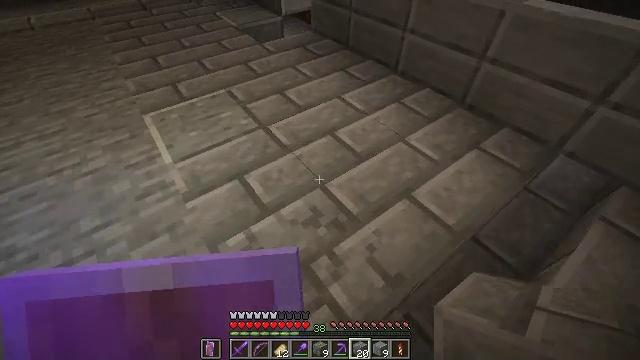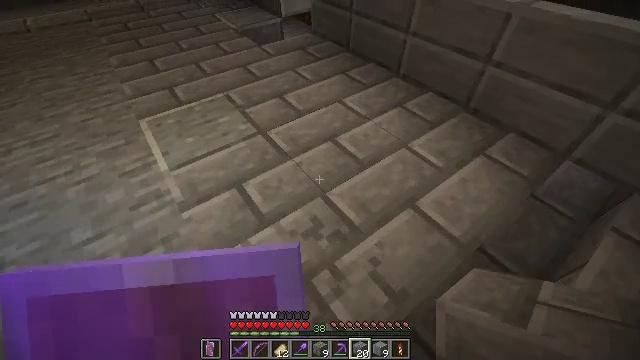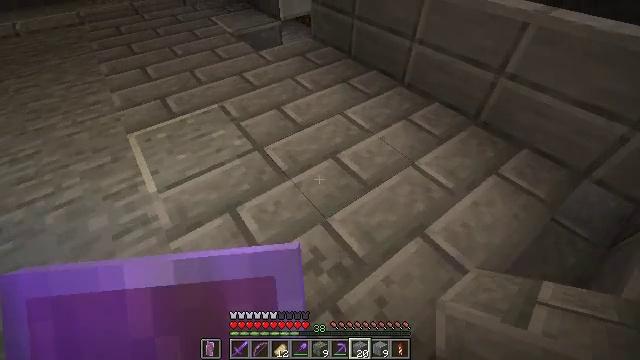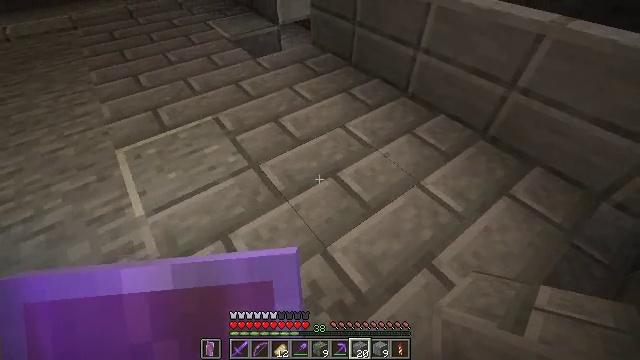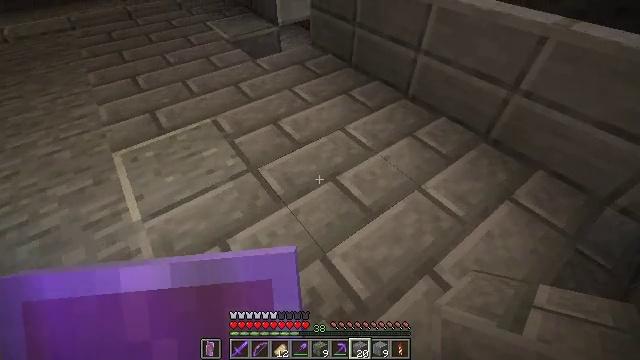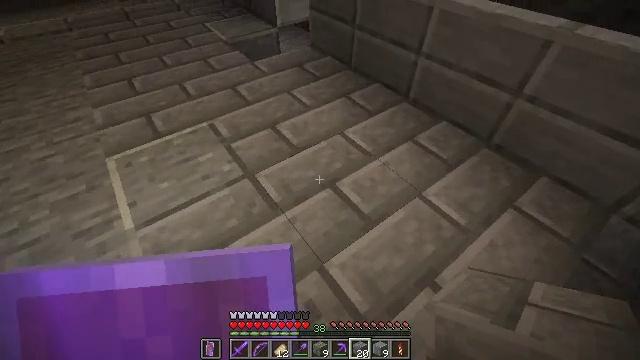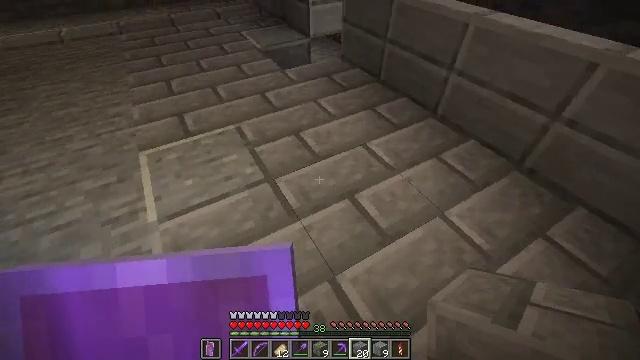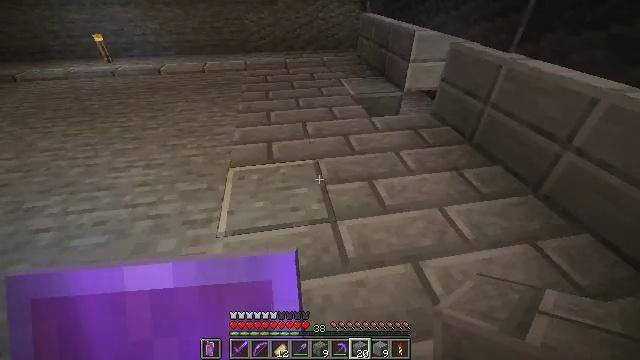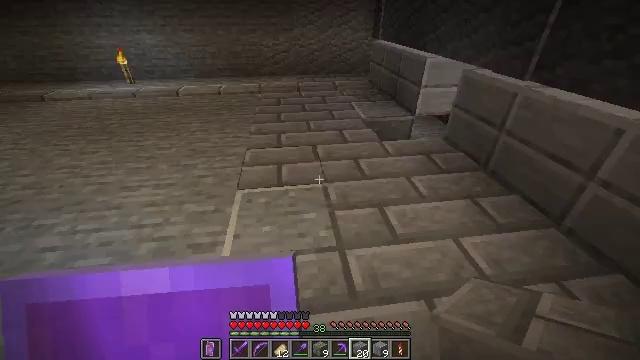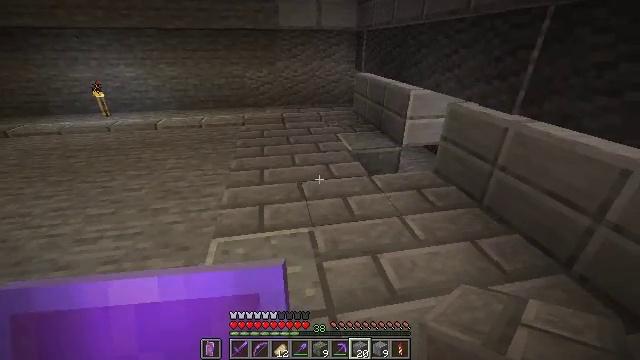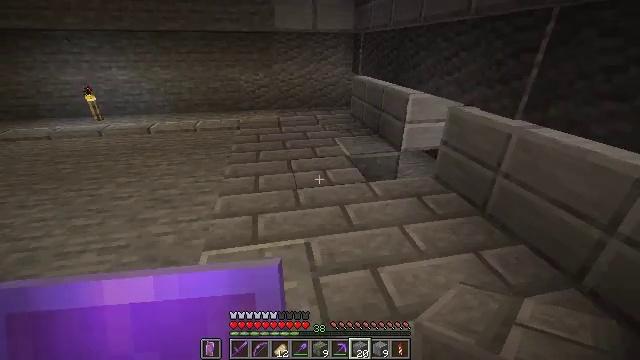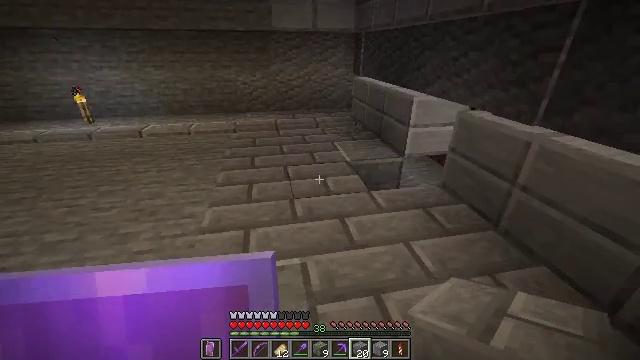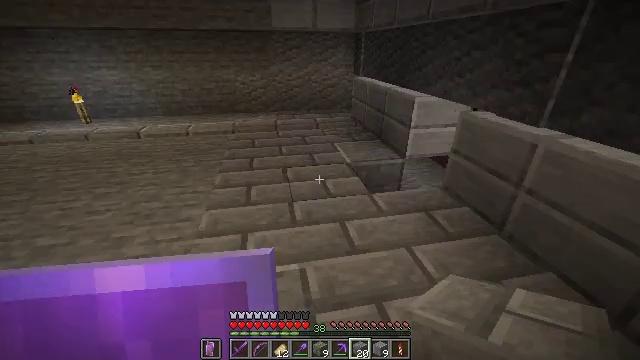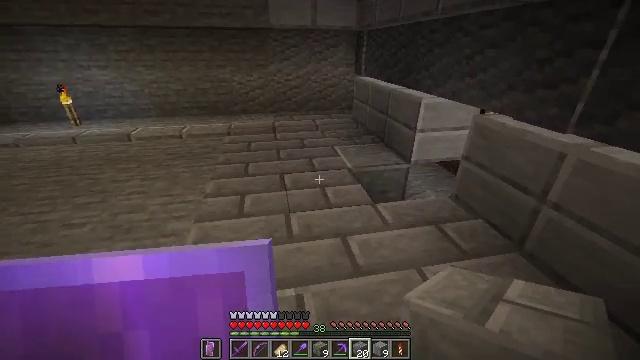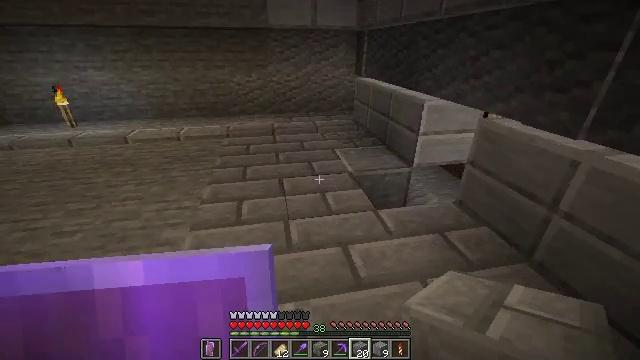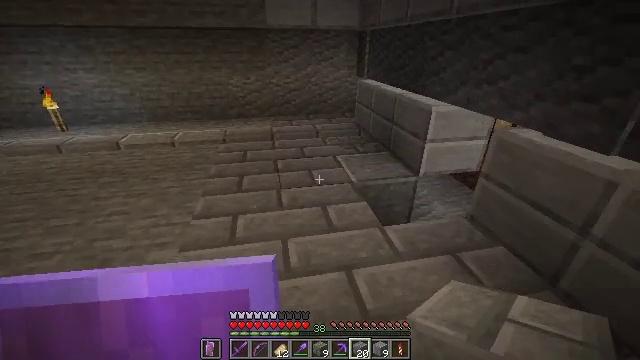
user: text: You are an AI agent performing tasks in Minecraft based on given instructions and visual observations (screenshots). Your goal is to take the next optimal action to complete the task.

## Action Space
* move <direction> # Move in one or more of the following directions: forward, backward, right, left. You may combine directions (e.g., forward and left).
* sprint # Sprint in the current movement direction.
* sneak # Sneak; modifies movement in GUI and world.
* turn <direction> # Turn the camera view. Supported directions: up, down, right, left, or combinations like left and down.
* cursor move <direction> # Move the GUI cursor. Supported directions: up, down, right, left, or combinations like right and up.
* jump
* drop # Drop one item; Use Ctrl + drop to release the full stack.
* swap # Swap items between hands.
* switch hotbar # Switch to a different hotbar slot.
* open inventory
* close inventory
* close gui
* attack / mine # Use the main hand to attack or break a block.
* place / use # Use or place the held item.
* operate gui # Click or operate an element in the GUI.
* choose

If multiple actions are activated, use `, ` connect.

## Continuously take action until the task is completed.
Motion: motion action
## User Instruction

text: craft item cracked stone bricks
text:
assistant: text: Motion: move forward
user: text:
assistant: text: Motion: move forward
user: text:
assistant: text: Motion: no_op
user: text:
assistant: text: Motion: no_op
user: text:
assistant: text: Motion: no_op
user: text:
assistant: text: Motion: turn left and up
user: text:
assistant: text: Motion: move forward, turn left and up
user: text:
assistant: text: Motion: move forward, turn left and up
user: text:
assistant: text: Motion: move forward, turn right and up
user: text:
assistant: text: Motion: move forward
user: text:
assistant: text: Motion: move forward
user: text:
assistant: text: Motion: move forward
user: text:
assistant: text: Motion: move forward
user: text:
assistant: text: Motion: move forward
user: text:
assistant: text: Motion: move forward
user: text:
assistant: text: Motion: move forward
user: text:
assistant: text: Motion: move forward
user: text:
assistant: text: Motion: move forward
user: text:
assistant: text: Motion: move forward
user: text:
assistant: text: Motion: move forward
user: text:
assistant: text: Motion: move forward
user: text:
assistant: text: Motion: move forward, turn left and up
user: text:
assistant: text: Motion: move forward, turn left and up
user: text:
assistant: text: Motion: move forward, turn left and up
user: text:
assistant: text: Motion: move forward, turn left and up
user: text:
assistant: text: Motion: move forward
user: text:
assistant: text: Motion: move forward
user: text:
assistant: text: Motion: move forward
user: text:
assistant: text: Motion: no_op
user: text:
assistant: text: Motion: turn right